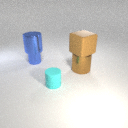
large brown metal cylinder to the right of small cyan rubber cylinder